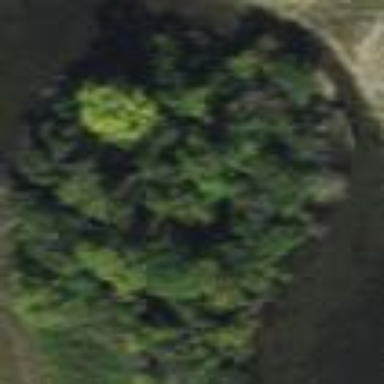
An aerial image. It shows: Islet surrounded by woodland.